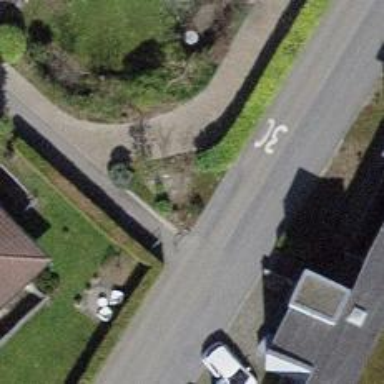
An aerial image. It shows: Cycle barrier.